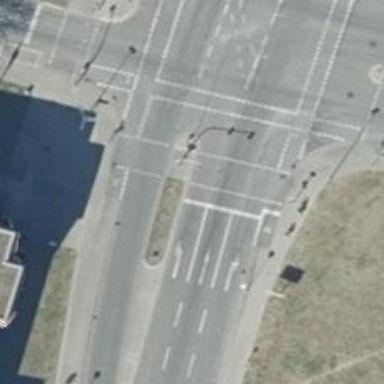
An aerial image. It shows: Road crossing with traffic signals.